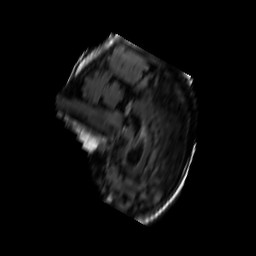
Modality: FLAIR
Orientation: sagittal
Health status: ill
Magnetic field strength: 3 T